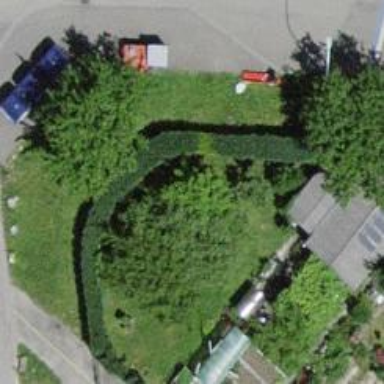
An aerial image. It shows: Hedge barrier.